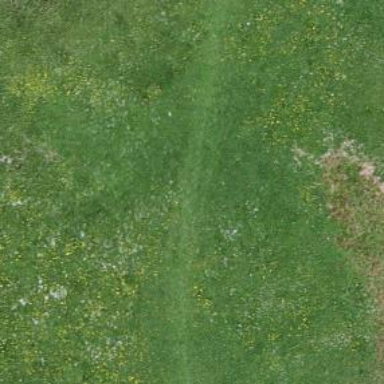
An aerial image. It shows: Grassy path.